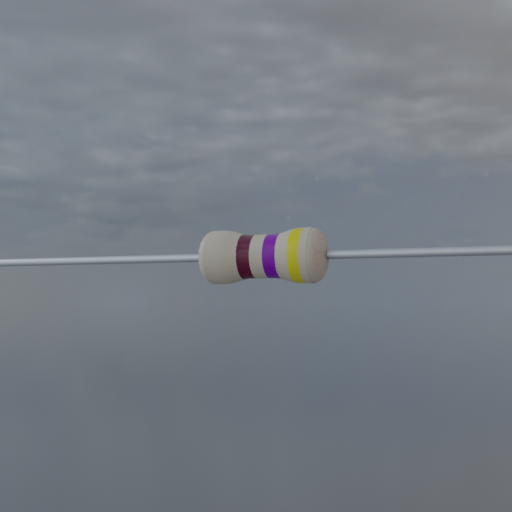
Resistor colour bands (in order): brown, violet, yellow